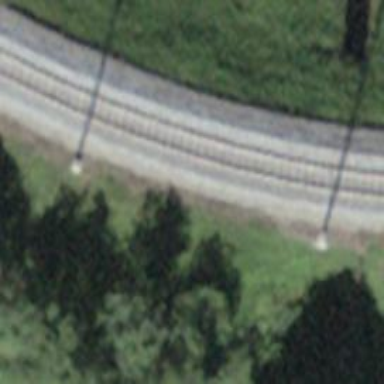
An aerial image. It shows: Narrow-gauge railway track with one electrified contact line.